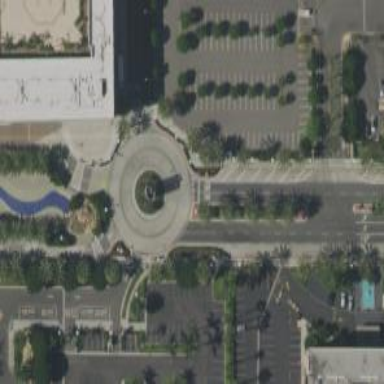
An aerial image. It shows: Roundabout at unclassified road junction. The roundabout serves as driveway.